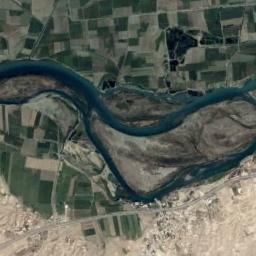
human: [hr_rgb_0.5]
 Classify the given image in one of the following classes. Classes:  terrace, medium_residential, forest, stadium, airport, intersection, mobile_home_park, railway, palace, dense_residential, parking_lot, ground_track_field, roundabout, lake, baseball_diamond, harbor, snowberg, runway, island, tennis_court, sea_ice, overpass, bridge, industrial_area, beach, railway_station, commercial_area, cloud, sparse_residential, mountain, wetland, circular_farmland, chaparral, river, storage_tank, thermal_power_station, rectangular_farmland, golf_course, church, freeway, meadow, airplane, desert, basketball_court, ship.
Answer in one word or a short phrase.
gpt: river